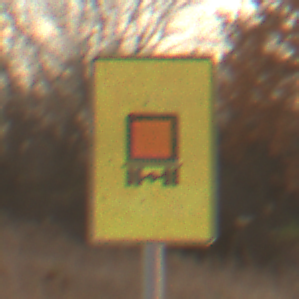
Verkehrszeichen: KennzeichnungspflichtigeFahrzeugeGefaehrlicheGueterOhnePfeilsymbol
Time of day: SunriseSunset
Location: Outdoor (Nature)
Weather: PartlyCloudy
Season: NotSpecified
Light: Natural